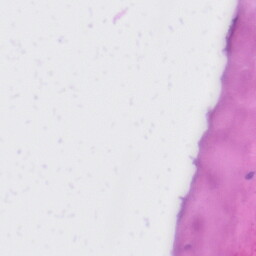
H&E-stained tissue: Liver